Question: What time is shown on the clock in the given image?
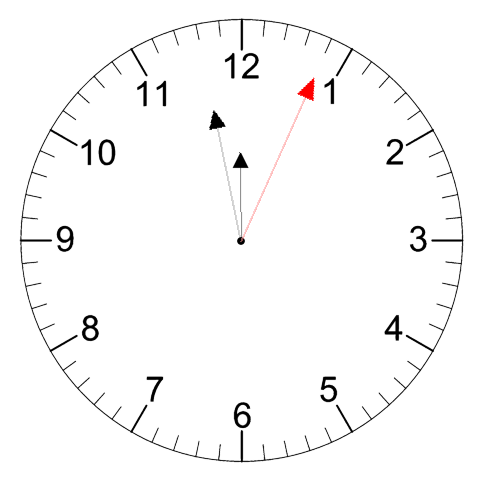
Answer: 11:58:04